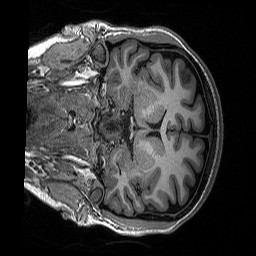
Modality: T1w
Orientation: coronal
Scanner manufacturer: siemens
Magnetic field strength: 3 T
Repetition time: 2.3 s
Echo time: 0.00298 s